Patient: sex F, age 36
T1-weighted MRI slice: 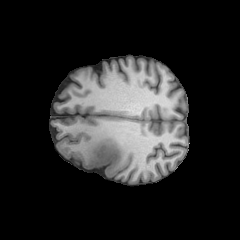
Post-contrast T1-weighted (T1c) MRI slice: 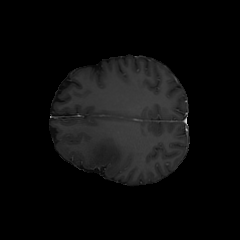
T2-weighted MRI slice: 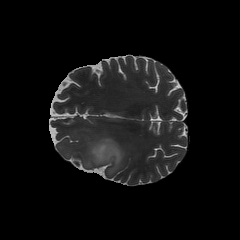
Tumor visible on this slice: yes
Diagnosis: Astrocytoma, IDH-mutant
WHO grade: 3